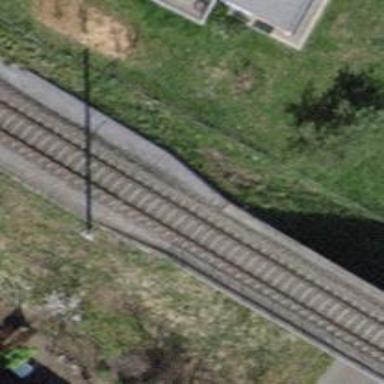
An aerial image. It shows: Bridge with single railway track electrified by contact line.